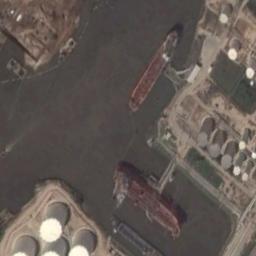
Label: ship